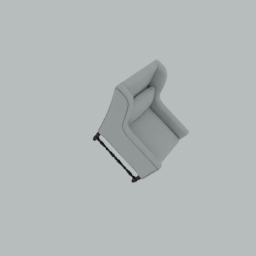
Label: furniture